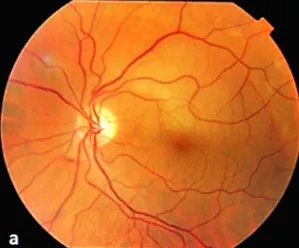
A) Color fundus photograph one week following TYE and HBO combined treatment.
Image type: ophthalmic_imaging (fundus_photograph)